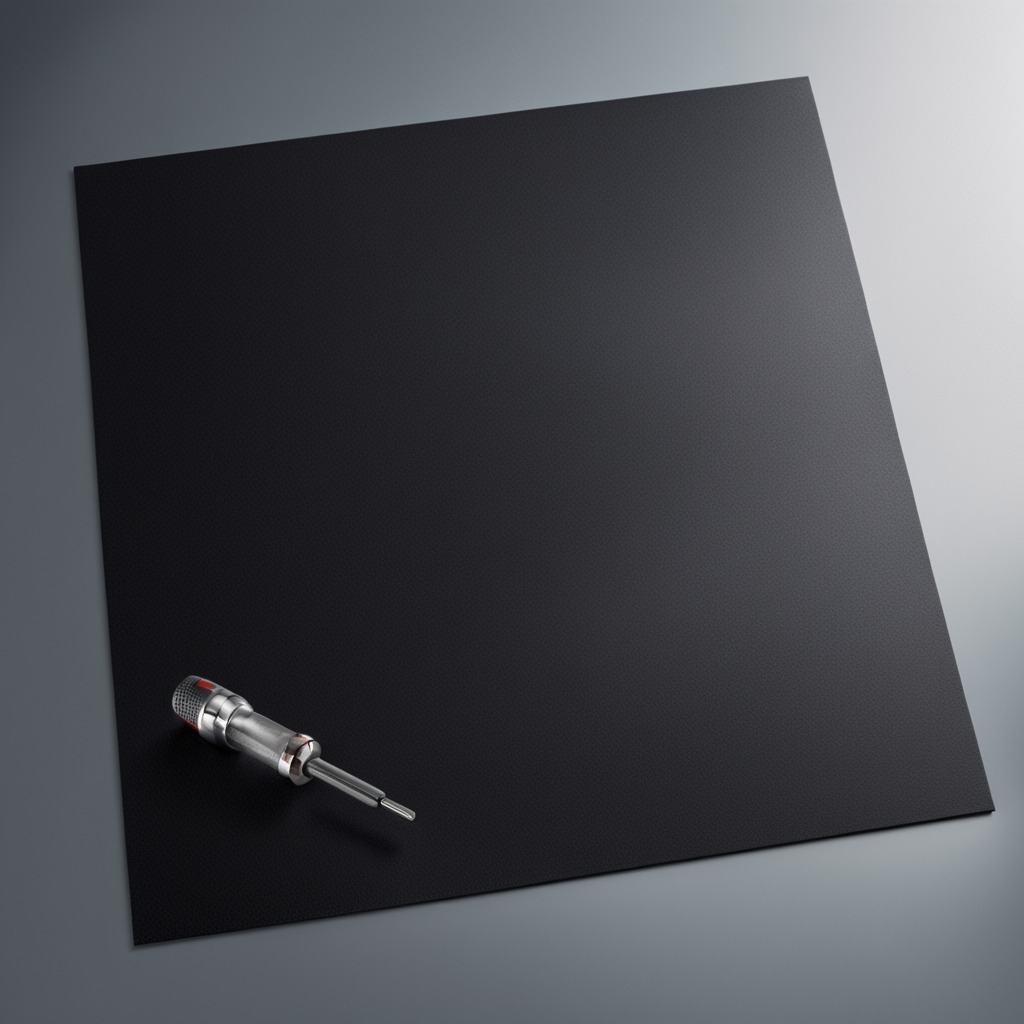
A screwdriver lies on a clean granite tabletop covered with a black rubber mat inside a workshop under bright overhead lighting crisp shadows high clarity worn but beneath the mat